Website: lowes
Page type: stored-credit-cards
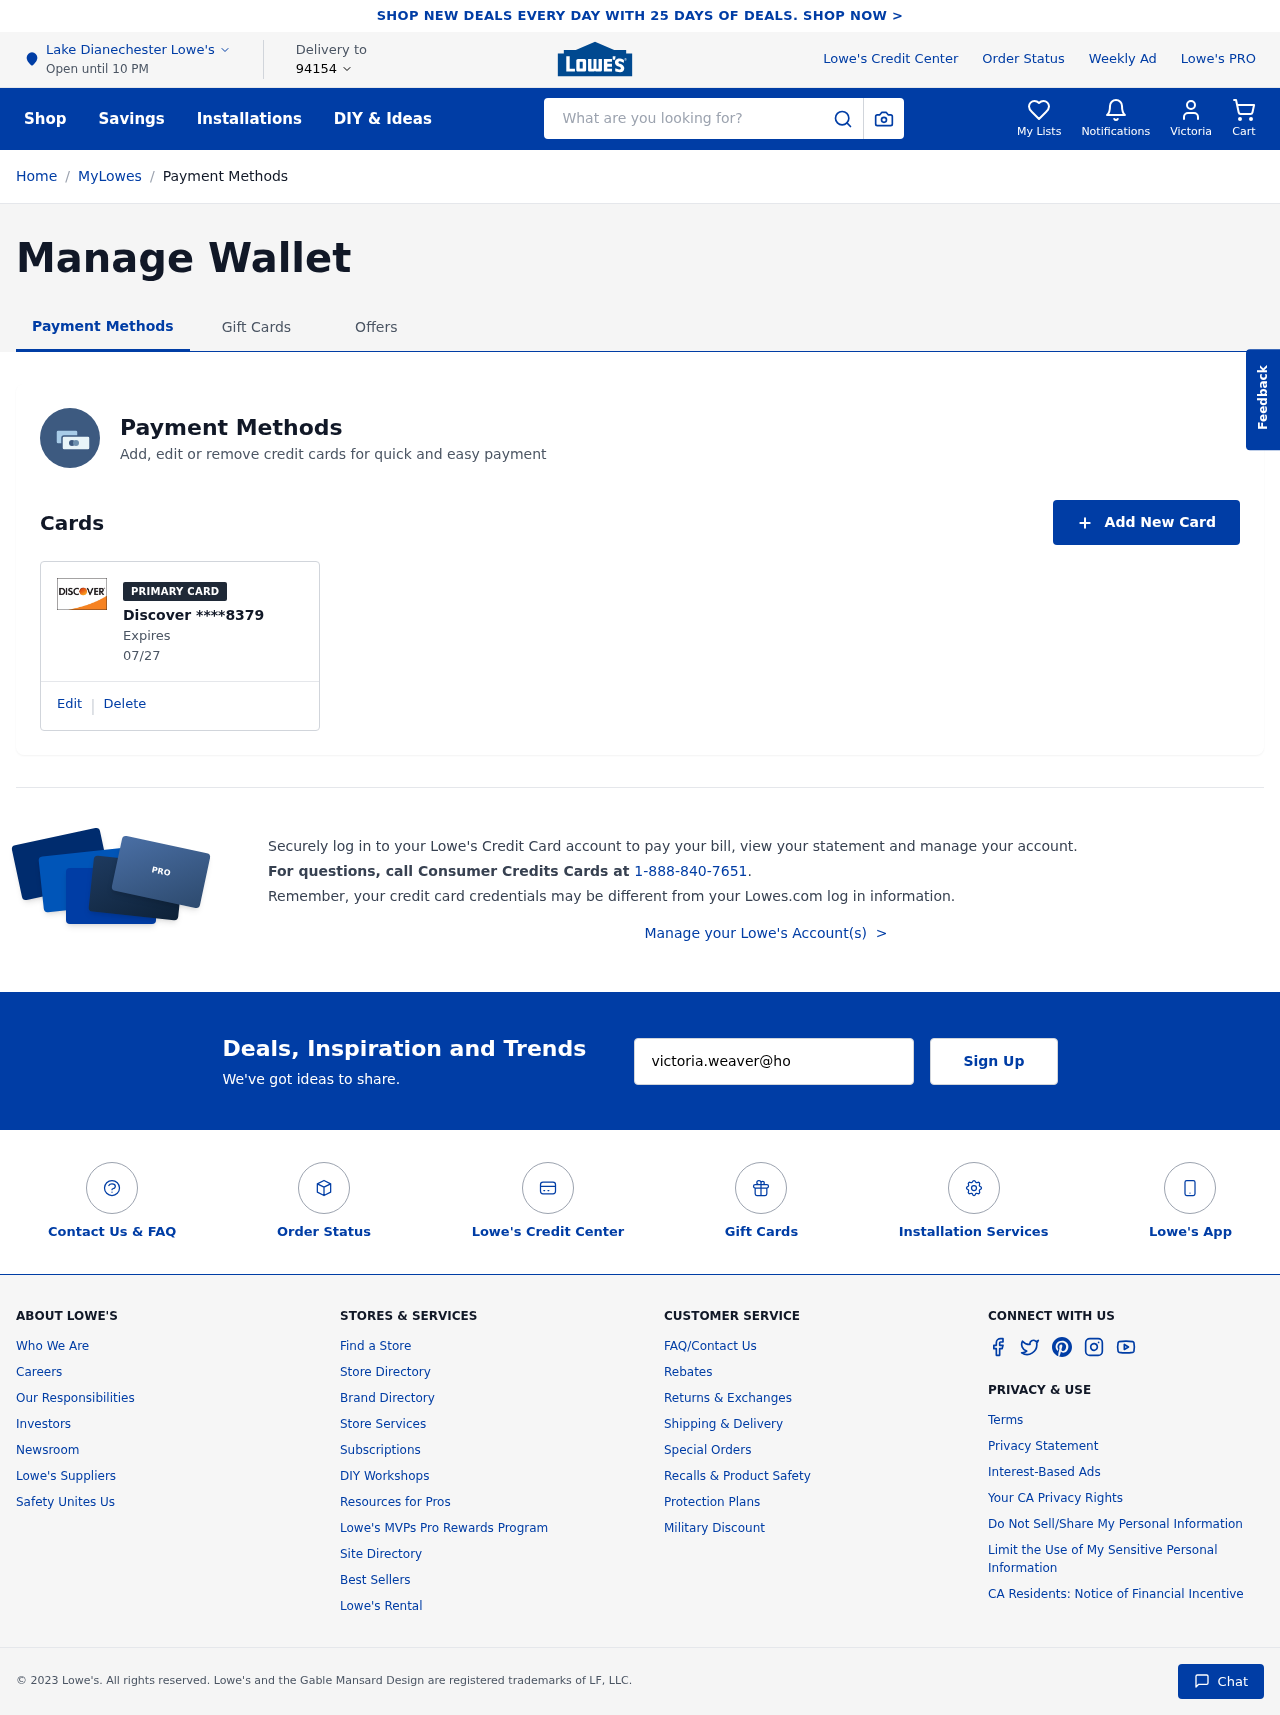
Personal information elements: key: PII_CARD_EXPIRY
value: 07/27
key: PII_CARD_LAST4
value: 8379
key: PII_CARD_TYPE
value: Discover
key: PII_CITY
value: Lake Dianechester
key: PII_EMAIL
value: victoria.weaver@hotmail.com
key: PII_FIRSTNAME
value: Victoria
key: PII_POSTCODE
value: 94154
Search elements: key: HEADER_SEARCH
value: What are you looking for?